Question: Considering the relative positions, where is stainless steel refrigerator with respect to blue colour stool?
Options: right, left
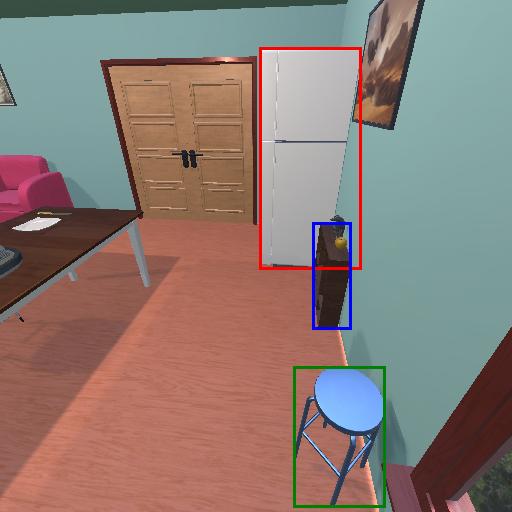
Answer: right